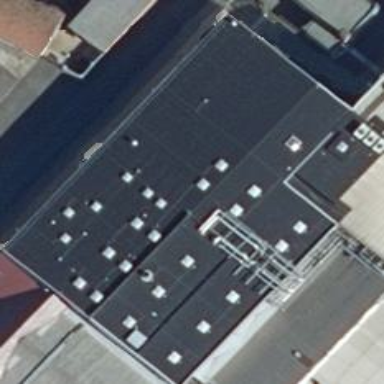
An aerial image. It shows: Industrial building.